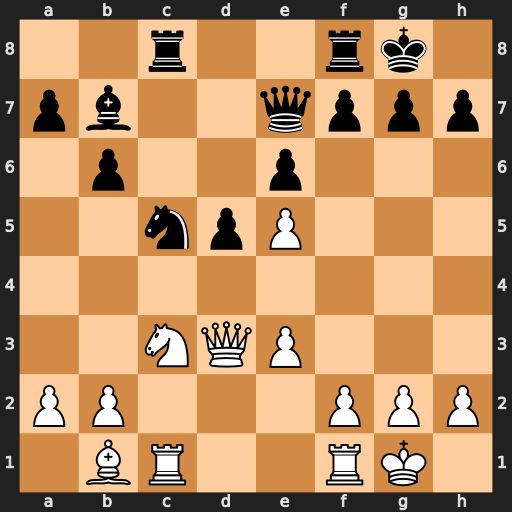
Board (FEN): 2r2rk1/pb2qppp/1p2p3/2npP3/8/2NQP3/PP3PPP/1BR2RK1
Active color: w
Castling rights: -
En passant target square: -
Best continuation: Qxh7#